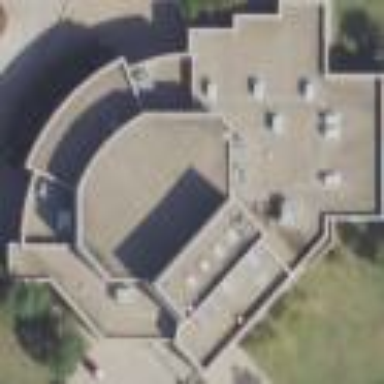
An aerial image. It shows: College building.